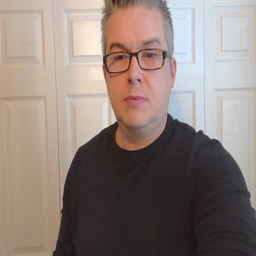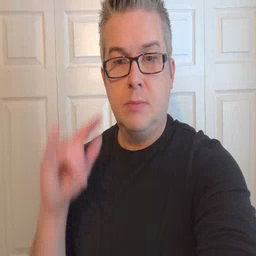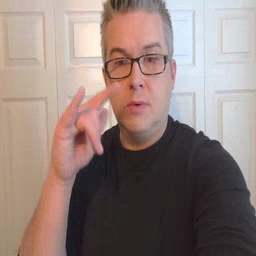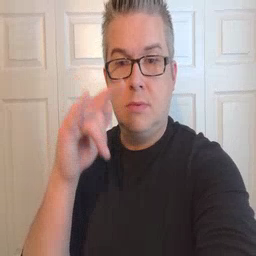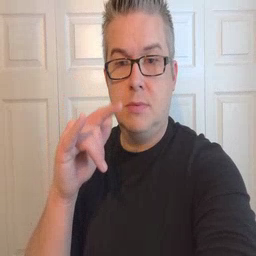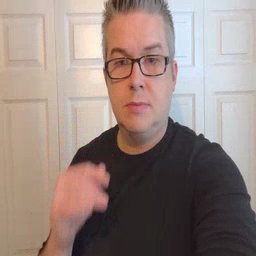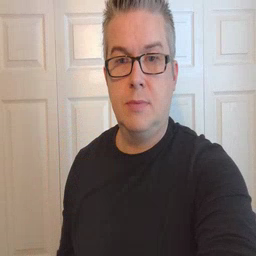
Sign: airplane